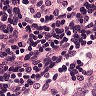
Metastatic tissue present: no